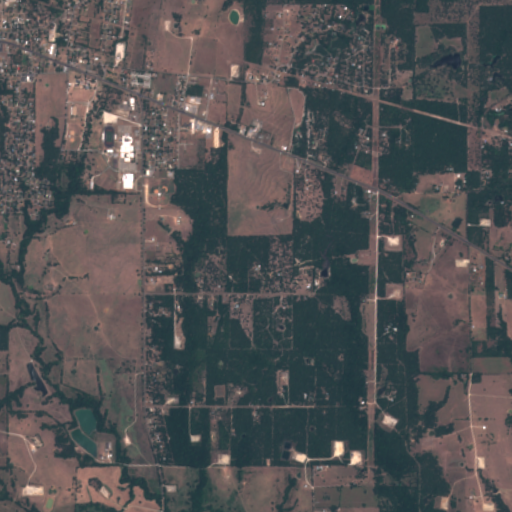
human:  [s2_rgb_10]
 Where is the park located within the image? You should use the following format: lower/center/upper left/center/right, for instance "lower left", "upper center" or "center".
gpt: The park is located in the upper left of the image.
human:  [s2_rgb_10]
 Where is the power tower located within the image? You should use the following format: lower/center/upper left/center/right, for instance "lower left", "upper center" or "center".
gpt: The power tower is located in the right of the image.
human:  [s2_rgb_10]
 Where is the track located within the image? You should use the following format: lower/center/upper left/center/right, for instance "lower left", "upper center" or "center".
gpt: The track is located in the upper left of the image.
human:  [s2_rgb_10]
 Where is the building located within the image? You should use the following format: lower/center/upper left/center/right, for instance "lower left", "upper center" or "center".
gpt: The building is located in the upper left of the image.
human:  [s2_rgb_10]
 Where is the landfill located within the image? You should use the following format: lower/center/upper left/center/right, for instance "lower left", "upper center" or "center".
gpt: There is no landfill in the image.